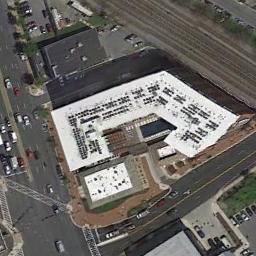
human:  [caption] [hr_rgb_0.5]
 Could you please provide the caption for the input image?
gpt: A commercial area with two white buildings is surrounded by some roads .

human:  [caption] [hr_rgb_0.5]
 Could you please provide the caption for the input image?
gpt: The green space is large .

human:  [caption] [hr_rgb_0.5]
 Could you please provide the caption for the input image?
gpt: The commercial area is near the road with many cars .

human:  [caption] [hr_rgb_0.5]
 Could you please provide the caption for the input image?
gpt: In a business district there are several tall buildings of different shapes and several roads with many cars  There are many cars in the open space beside the road .

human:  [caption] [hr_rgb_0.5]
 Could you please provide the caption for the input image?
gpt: A white building at the corner in commercial area .